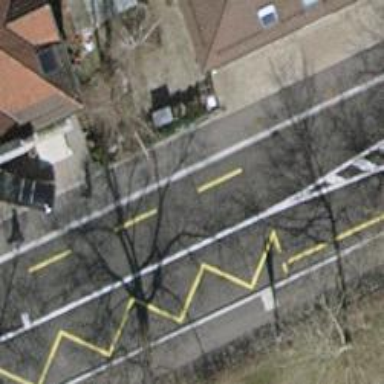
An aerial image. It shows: Trolleybus stop position for public transport.